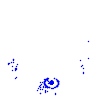
Particle: electron